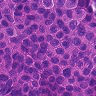
Metastatic tissue present: yes